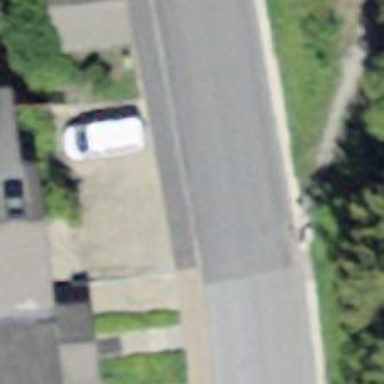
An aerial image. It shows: Left sidewalk along asphalt tertiary road.